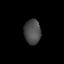
Tissue: lung
Cell type: Epithelial cells
Senescence score: 0.6068
Nuclear area (px): 405
Mean DAPI intensity: 74.775